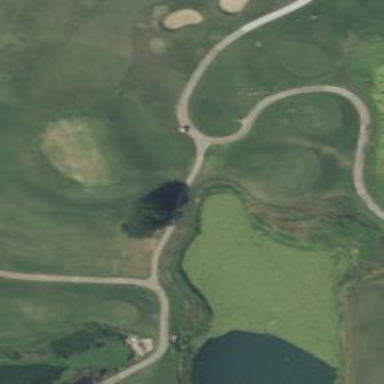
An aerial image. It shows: Path for both road and golf.